Question: i was thinking about beginnig to learn OpenGL (of course the core profile) until i read a preview of a book where i found the attached graphic.

When i saw this first time, i was a little bit shocked. At the beginning my programs will not be huge and complex, but with time they will. Now i am thinking about learning Vulkan (i found a very comprehensible book) or switch to DirectX 11 oder 12(i am programming under windows).
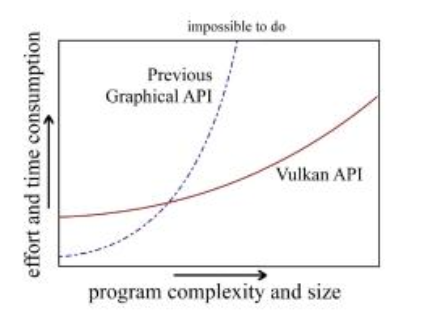
Answer: As someone who made a game engine I can tell you that modern openGL is a powerful tool which can definitely run a game. Its not a toy and can drive you basically to triple A level. The reason why games for windows use DirectX is because DirectX is the graphics API for windows made by microsoft.
When you create a game engine the rendering API isn't something you're going to deal with all the time.
You are mostly going to wrap it up in your on stuff so making calls to OpenGL isn't something you're going to do that much anyway . In fact you'll probably want to implement both DirectX rendering and OpenGL rendering and Vulkan rendering to give the user a choice, you just implement it and forget it there somewhere in the core of the engine.
Which ever one you choose out of the three will do the work on whatever scale your project is. Some may be more optimized for your system and give you overall better performance. OpenGL won't limit you.
I suggest starting out with openGL and cpp. you can get real work done with it and be cross platform(forget the mac). If you only care about windows than you should use DirectX it's The API for windows and Xbox you'll have a great time with it.